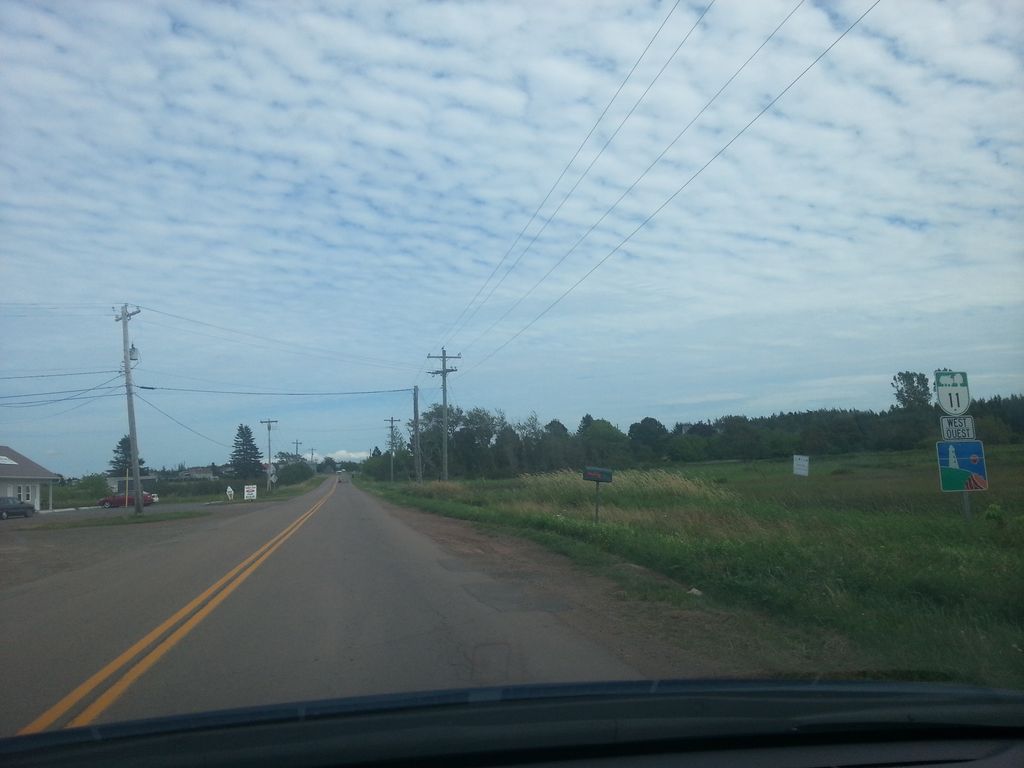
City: charlottetown